Lunar surface albedo tile
Center latitude: -19.823
Center longitude: 34.506
Resolution (meters per pixel, mean): 146.84
Tile area (km^2): 21971.19
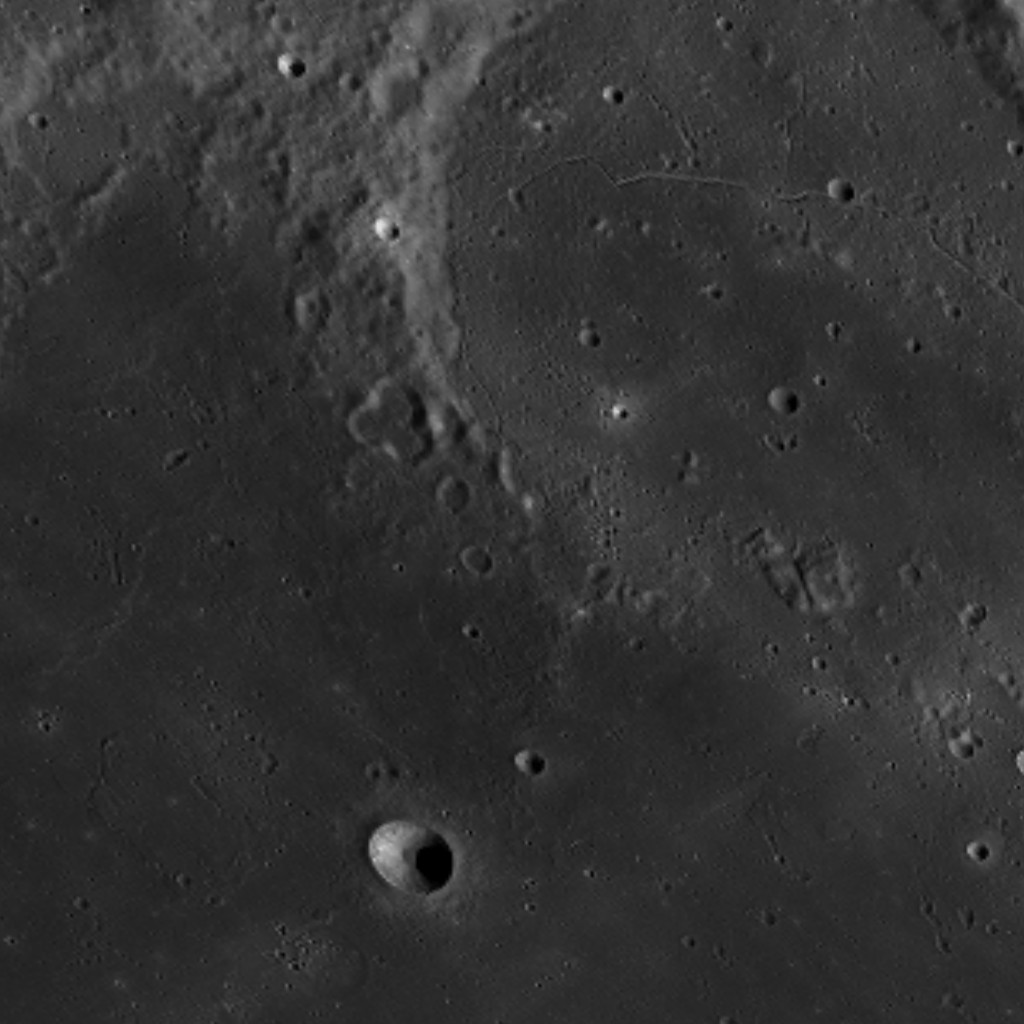